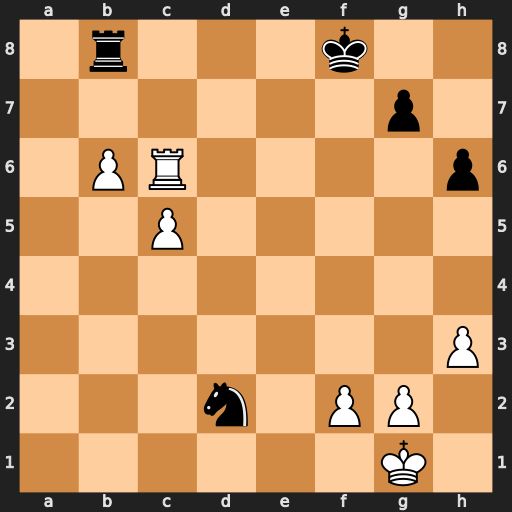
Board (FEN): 1r3k2/6p1/1PR4p/2P5/8/7P/3n1PP1/6K1
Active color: w
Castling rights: -
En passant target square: -
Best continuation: Rc7 Nb3 b7 Rxb7 Rxb7